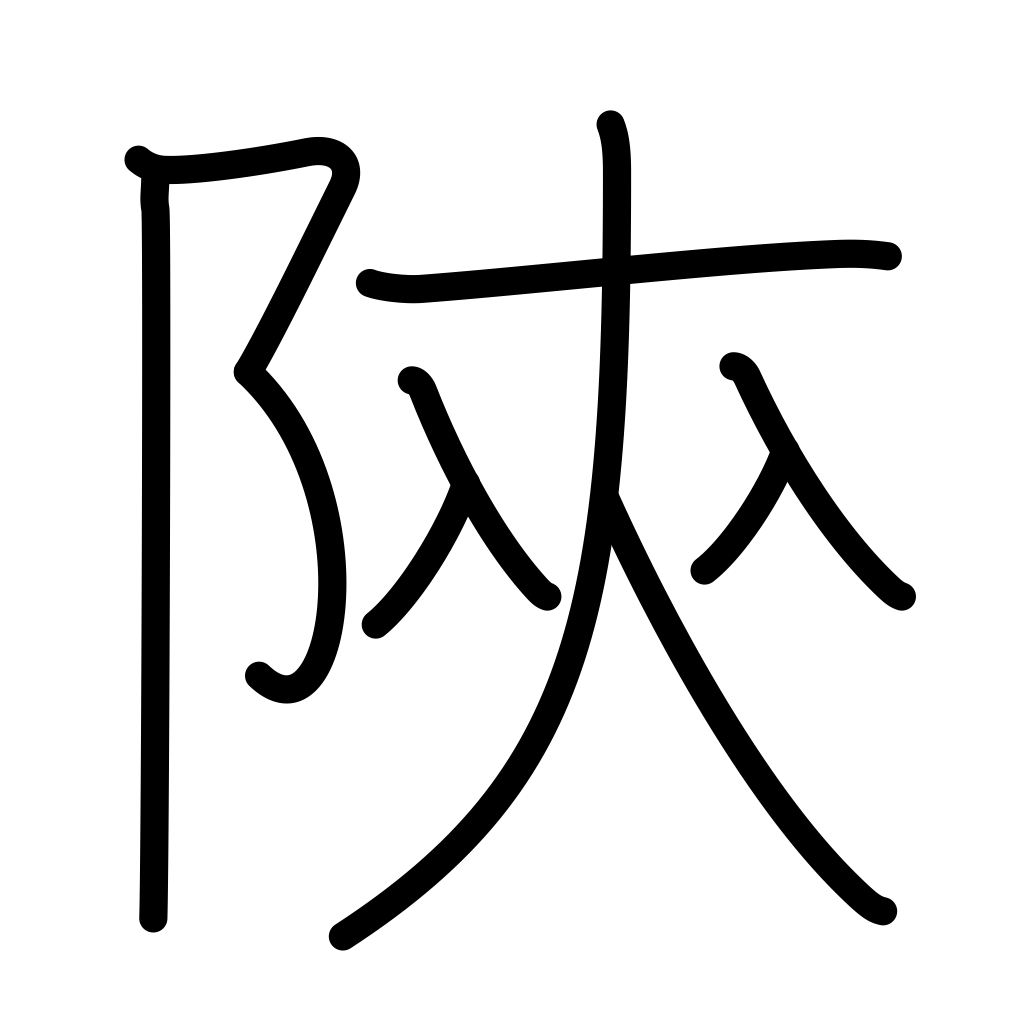
Meaning: place name